Question: I have just set up my first <URL> and would like to customize it's look-and-feel:

Specifically, I'd prefer that four areas underlined in red not be visible to the user:
- - - -
Is this possible? If so, how? I can't find the docs that mention how to suppress table components. Thanks in advance!
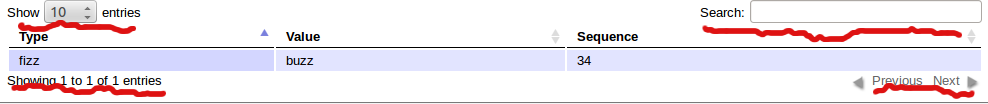
Answer: Confucius say,
Just add the following to the inside of your datatable def:
'''
"sDom": 't'
'''
Enjoy.